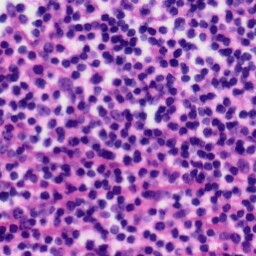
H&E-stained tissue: Tonsil